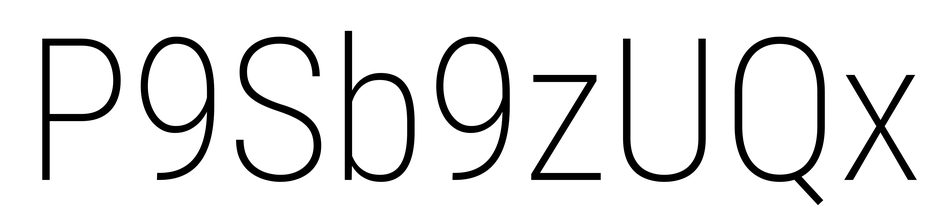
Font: Roboto_Condensed_ExtraLight